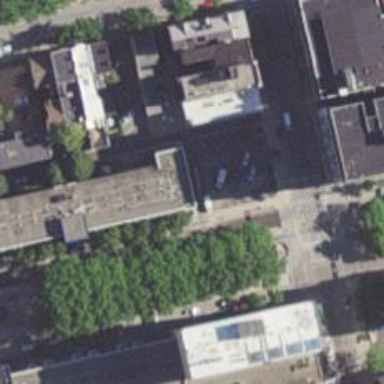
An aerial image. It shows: Alley classified as service road.